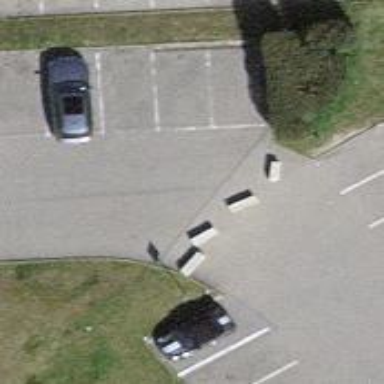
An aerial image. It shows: Block barrier.